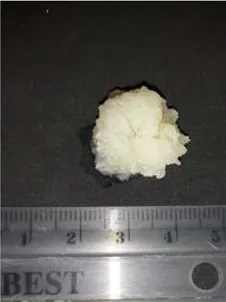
Pathological exam of papillary fibroelastoma: (A) Gross specimen.
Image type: medical_photograph (other_medical_photograph)